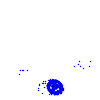
Particle: electron